Question: This is the code
'''
<ul>
<li class="test">
<a href="#">
<h2>Blah</h2>
<p>Blah Blah Blah</p>
</a>
</li>
</ul>
'''
Basically, my list already has some styling, for example, I set the background-color for it.
Now in the class "test", I also set a background-image.
My question is I want to make the background-image stays above the background-color and I dont know how to achieve this. I tried with z-index but I think it is not applicable for background-image.
Please take a look at the image

Edit: This is the CSS Code
For example, this is the styling for my list
'''
#sidebar ul li{
background:#ccf;
}
'''
And this is the styling for the class test
'''
.test{
background-image: url('img/big_tick.png');
background-repeat:no-repeat;
background-position: bottom right;
-moz-background-size: 30%;
-webkit-background-size: 30%;
background-size: 30%;
margin-right: 30px;
}
'''
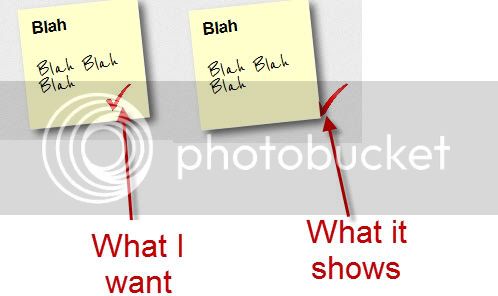
Answer: Add the '!important' attribute to your 'background-image'. Like this:
'''
.test a{
background-image: url('img/big_tick.png') !important;
background-repeat:no-repeat;
background-position: bottom right;
-moz-background-size: 30%;
-webkit-background-size: 30%;
background-size: 30%;
margin-right: 30px;
'''
}
I have an example fiddle <URL>
EDIT: I changed the class to '.test a' to reflect the actual styling scheme